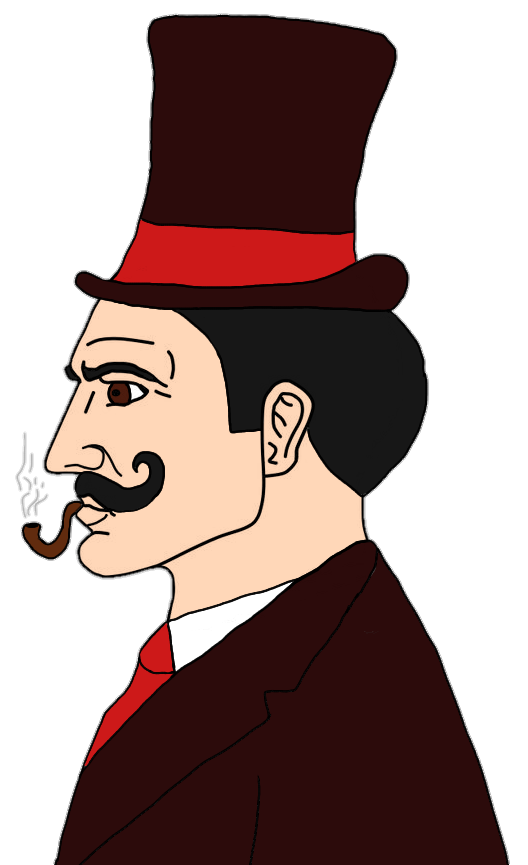
Label: 4_Yes_Chad